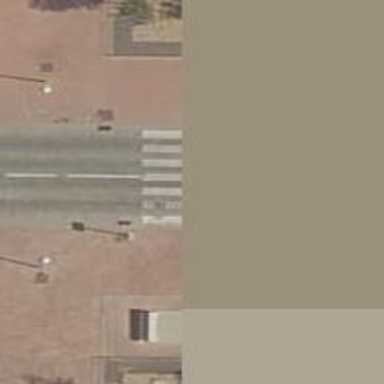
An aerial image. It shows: Uncontrolled road crossing.